Question: I use the following code to create a dictionary, using the content which is read by line.
'''
with open(file='ipc_reference.txt', mode='r', encoding='utf-8') as f:
lines = f.readlines()
for line in lines[:]:
line = line.replace('
', '')
print(line)
line_dic = dict(line)
'''
the content in ipc_reference.txt is like this:

e.g.
'''
Nong Ye = ['A01C1','C12N15/90']
Lin Ye = ['A01C1','A01H1']
'''
but it throw an error like this:
'''
Traceback (most recent call last):
File "E:/projects/ipc_industry/reference_and_count.py", line 10, in <module>
line_dic = dict(line)
ValueError: dictionary update sequence element #0 has length 1; 2 is required
'''
So I try to directly use the content of the variable "line" like this(because the content in parentheses is too long, I just display two here. Actually, I run the long version in Pycharm.):
'''
D3 = dict(Nong Ye = ['A01C1','C12N15/90'],Lin Ye = ['A01C1','A01H1'])
print(D3)
'''
Then it's correct! The result of execution is :
'''
{'Nong Ye ': ['A01C1', 'C12N15/90'], 'Lin Ye ': ['A01C1', 'A01H1']}
'''
So why did ValueError:dictionary update sequence element #0 has length 1; 2 is required occur? How to resolve the problem?
System: Windows 10
Version:Python 3.6
Editor: Pycharm
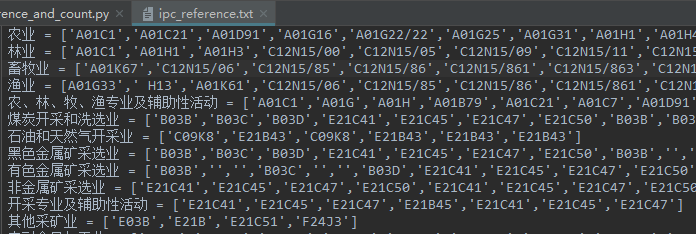
Answer: The contents of your file are not treated as Python source code would be, but as a string. The 'dict' constructor, when given an iterable that isn't a mapping, will treat it as an iterable of '(key, value)' pairs. Strings are iterated character by character, but the 'dict' constructor can't unpack the individual characters into 'key, value' pairs, so it fails.
What we should do is split each line on the '=', evaluate the right side as a list literal, and then update our running dictionary:
'''
from ast import literal_eval
with open(file='ipc_reference.txt', mode='r', encoding='utf-8') as f:
d = {}
for line in f:
key, value = line.split(" = ", 1) # This assumes the key cannot contain ' = '
value = literal_eval(value)
d[key] = value
'''